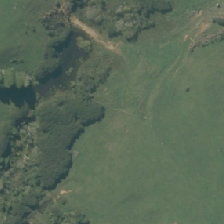
Land cover: high_producing_grassland